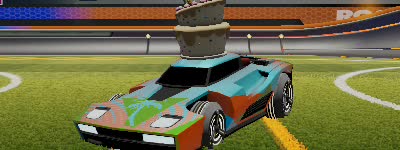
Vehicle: breakout